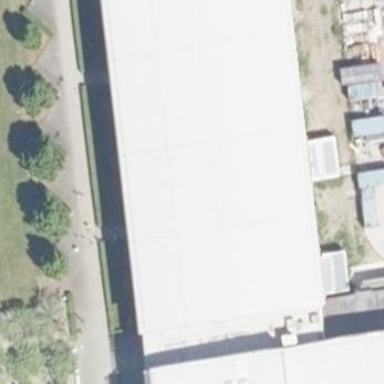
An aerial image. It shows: Sports centre building.